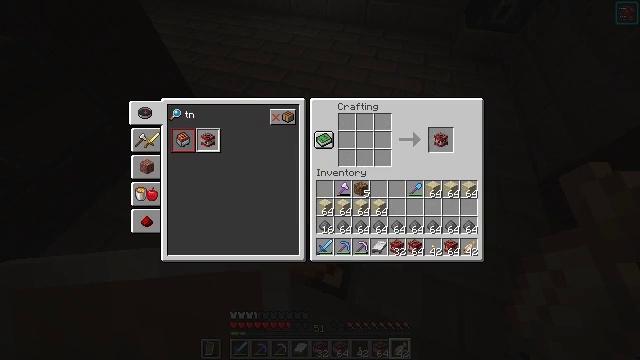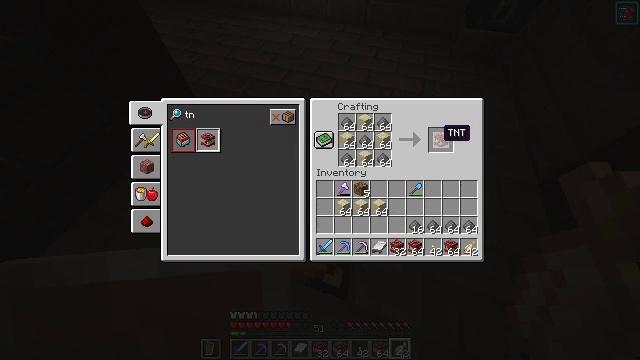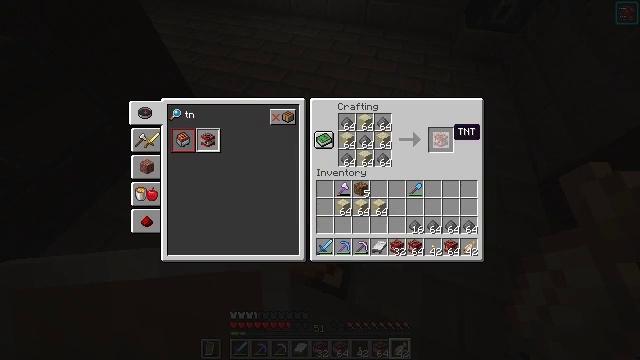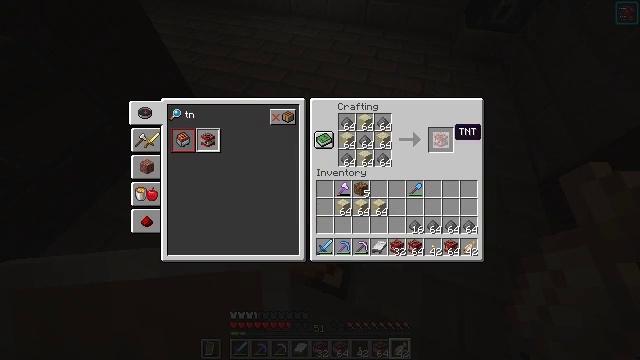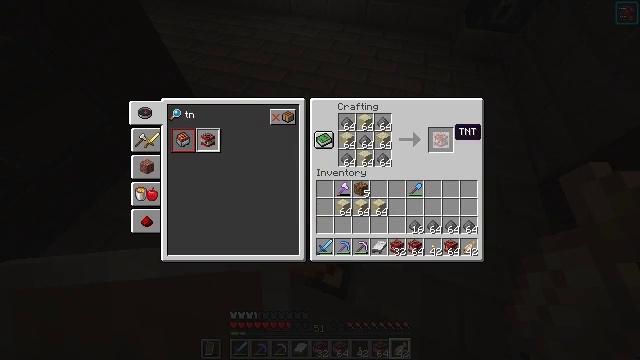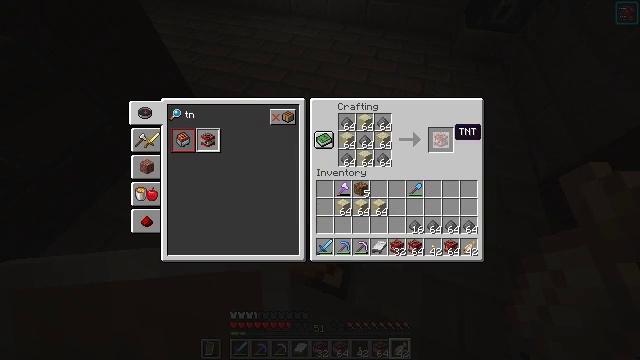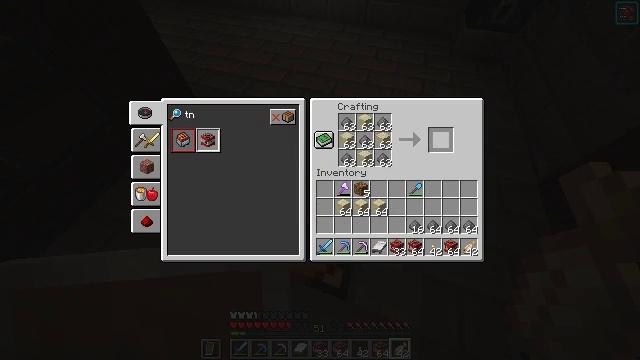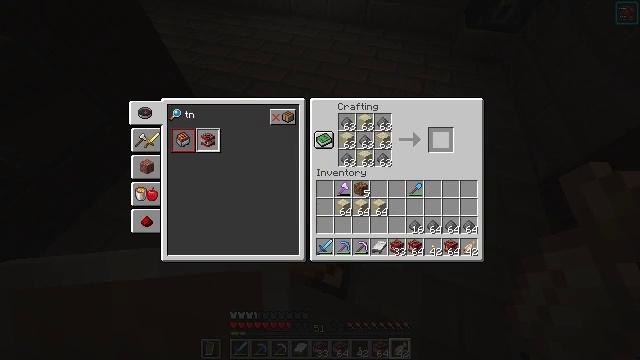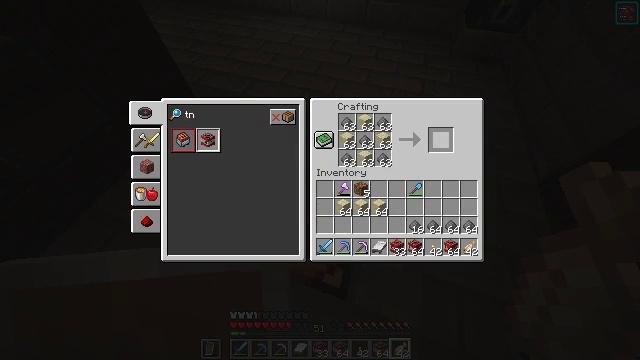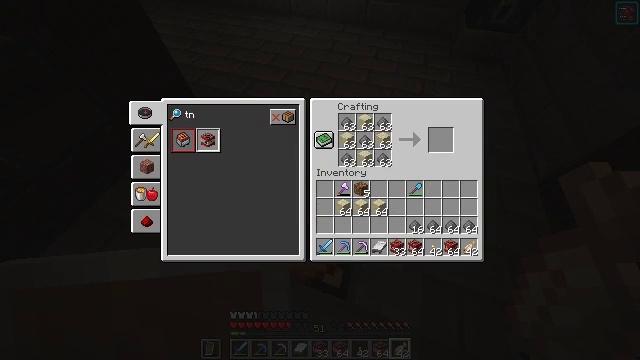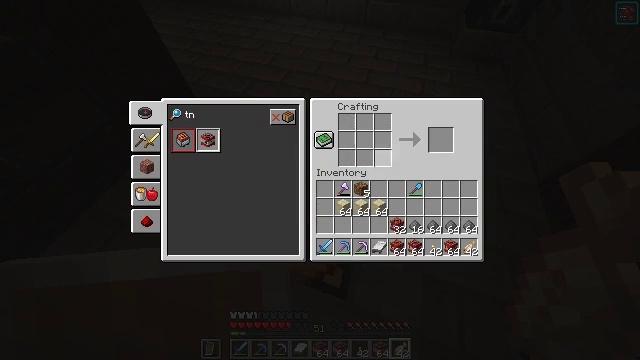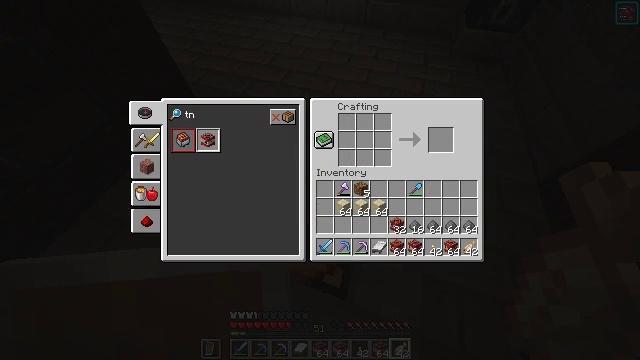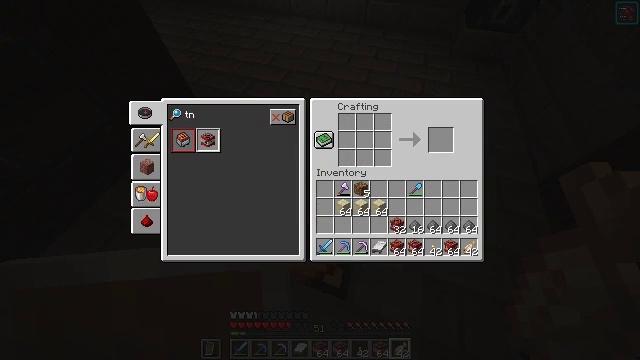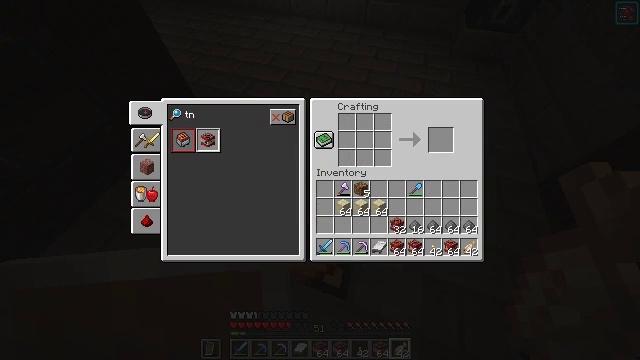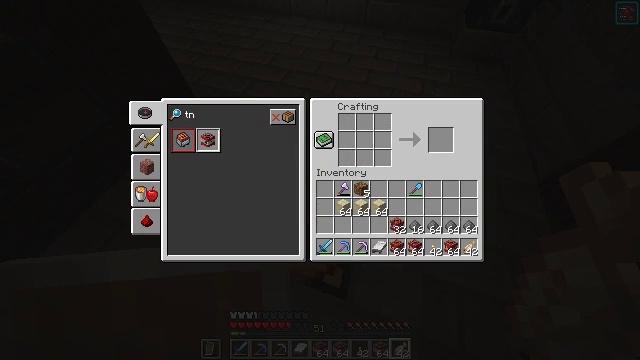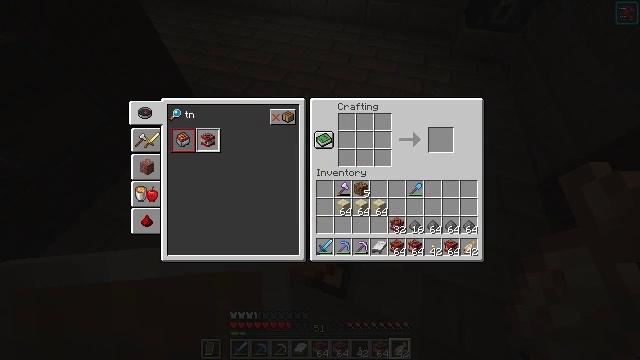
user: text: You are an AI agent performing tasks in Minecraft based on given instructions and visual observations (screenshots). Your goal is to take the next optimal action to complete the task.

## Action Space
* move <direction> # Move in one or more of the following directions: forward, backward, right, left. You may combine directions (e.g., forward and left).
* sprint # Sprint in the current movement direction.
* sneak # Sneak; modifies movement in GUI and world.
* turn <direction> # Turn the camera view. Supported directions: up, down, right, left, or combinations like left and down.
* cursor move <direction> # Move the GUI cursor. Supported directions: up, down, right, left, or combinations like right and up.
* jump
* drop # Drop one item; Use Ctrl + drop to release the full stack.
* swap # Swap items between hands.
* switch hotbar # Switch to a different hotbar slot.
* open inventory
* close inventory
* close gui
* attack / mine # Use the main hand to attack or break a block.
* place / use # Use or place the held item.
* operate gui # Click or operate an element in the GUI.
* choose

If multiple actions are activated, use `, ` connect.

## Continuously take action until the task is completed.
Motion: motion action
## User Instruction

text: Interact with the crafting table to make TNT.
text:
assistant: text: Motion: sneak, cursor move right
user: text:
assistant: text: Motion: sneak, cursor move right
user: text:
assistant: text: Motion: sneak
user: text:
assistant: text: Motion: sneak
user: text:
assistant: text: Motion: sneak
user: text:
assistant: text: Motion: sneak, operate gui
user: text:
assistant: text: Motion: sneak, operate gui
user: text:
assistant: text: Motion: sneak
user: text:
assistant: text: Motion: sneak, cursor move left
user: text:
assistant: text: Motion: sneak, cursor move left and down
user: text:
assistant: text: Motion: sneak, cursor move left
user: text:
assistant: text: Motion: sneak, cursor move left
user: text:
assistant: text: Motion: sneak, cursor move left
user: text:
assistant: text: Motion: sneak, cursor move left
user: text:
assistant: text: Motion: sneak, cursor move left
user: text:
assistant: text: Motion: sneak
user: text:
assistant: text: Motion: sneak
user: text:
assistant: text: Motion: sneak
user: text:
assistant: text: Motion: sneak, operate gui
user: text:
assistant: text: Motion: sneak, operate gui
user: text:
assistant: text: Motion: sneak, cursor move right
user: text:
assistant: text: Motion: sneak, cursor move right
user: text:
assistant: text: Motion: sneak, cursor move right
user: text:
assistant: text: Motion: sneak, cursor move right
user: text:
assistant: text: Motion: sneak, cursor move right
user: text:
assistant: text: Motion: sneak, cursor move right
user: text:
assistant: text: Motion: sneak, cursor move right
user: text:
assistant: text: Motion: sneak, cursor move right
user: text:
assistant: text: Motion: sneak
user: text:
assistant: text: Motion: sneak